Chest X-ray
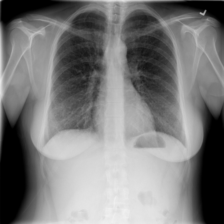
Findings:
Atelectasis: negative
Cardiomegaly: negative
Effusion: negative
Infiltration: negative
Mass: negative
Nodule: negative
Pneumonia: negative
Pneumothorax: positive
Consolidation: negative
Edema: negative
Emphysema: negative
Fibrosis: negative
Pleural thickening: negative
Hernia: negative